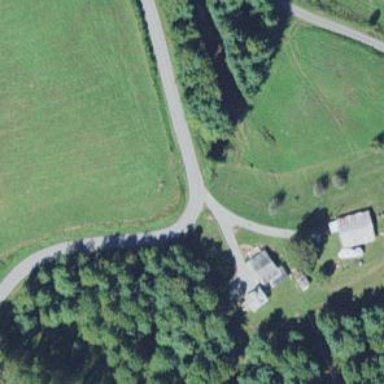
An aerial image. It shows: Driveway.